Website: home-depot
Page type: review-order
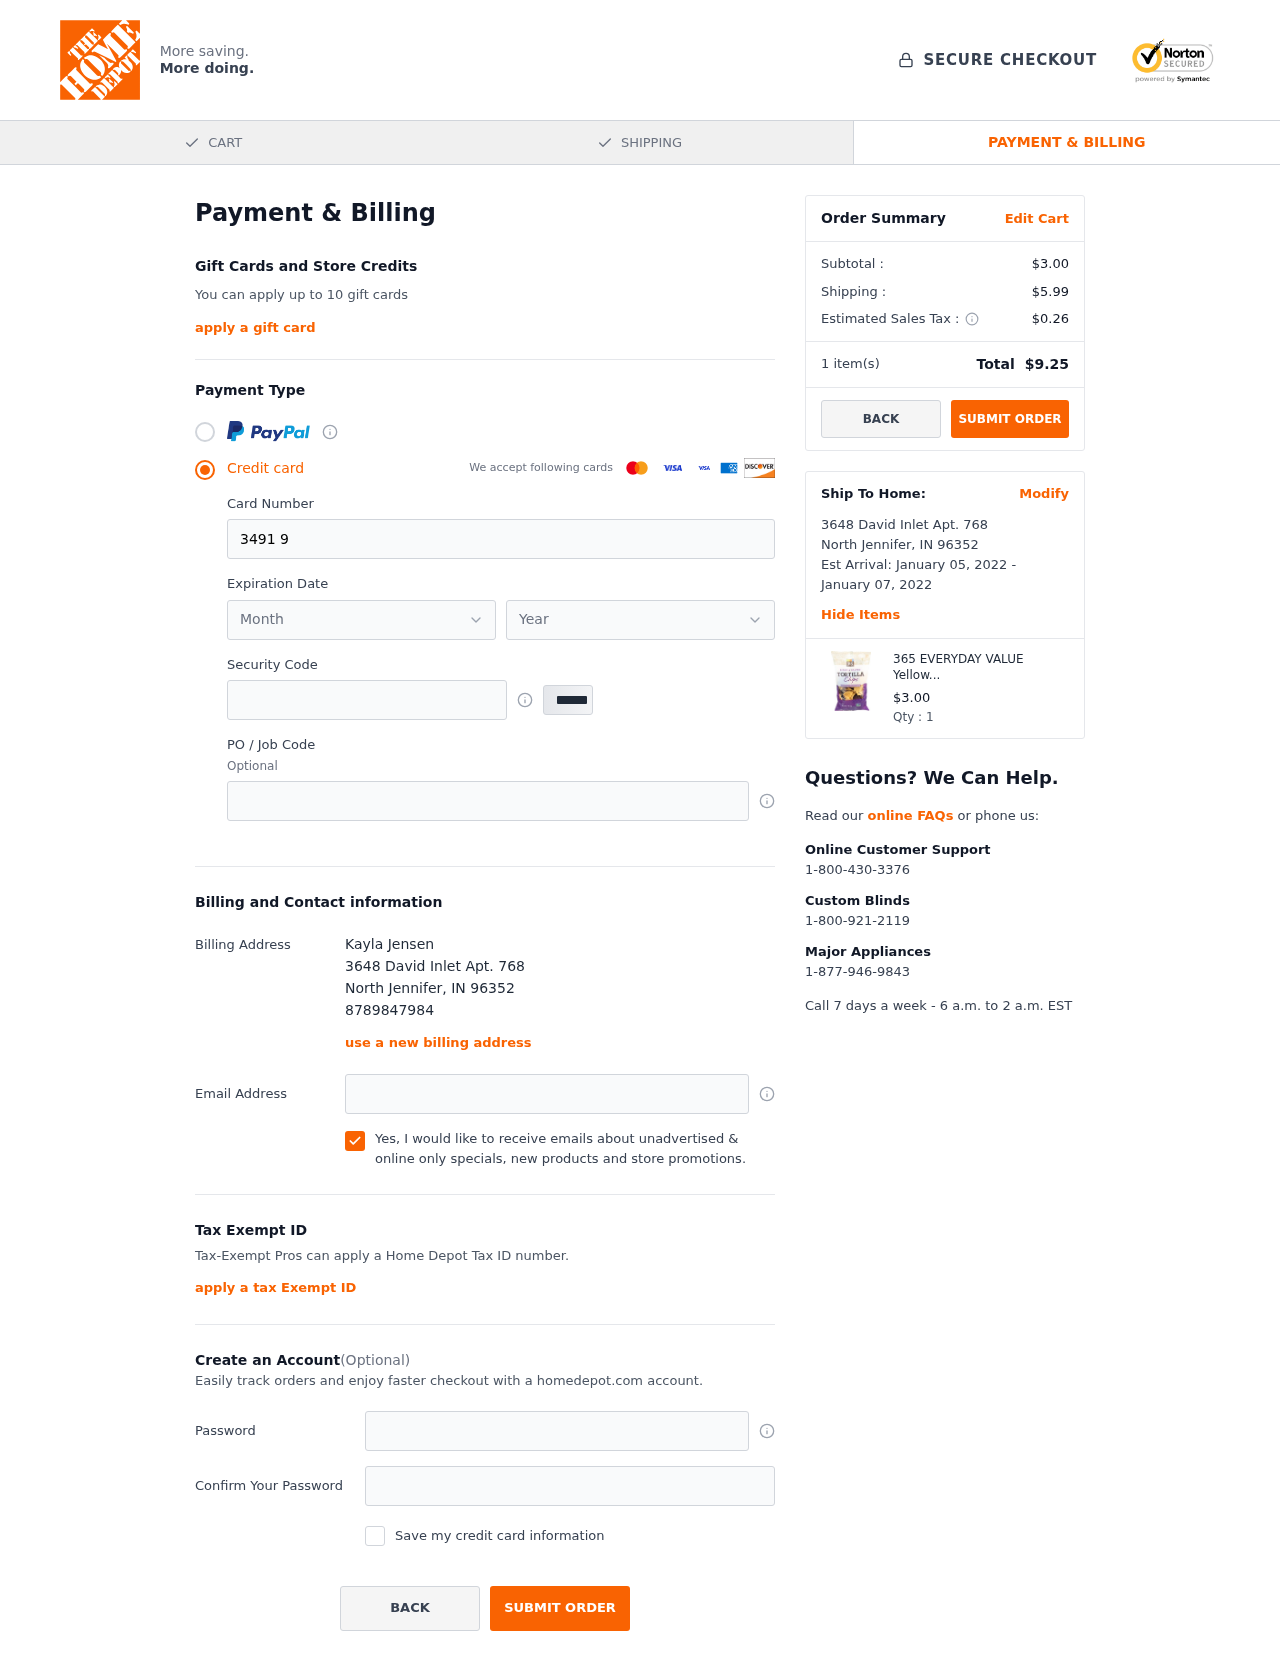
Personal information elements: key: PII_CARD_EXPIRY_MONTH
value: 04
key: PII_CARD_EXPIRY_YEAR
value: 28
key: PII_CITY
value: North Jennifer
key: PII_FULLNAME
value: Kayla Jensen
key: PII_PHONE
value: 8789847984
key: PII_POSTCODE
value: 96352
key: PII_STATE_ABBR
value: IN
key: PII_STREET
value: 3648 David Inlet Apt. 768
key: PII_CARD_NUMBER
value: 3491 9840 4777 866
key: PII_CARD_CVV
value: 3075
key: PII_JOB_CODE
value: WO-474134
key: PII_EMAIL
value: kayla.jensen@gmail.com
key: PII_STREET2
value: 3648 David Inlet Apt. 768
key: PII_POSTCODE2
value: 96352
Product elements: key: PRODUCT1_NAME
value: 365 EVERYDAY VALUE Yellow And Blue Corn Tortilla Chips, 16 OZ
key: PRODUCT1_PRICE
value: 3
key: PRODUCT1_QUANTITY
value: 1
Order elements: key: ORDER_SUBTOTAL
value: $3.00
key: ORDER_SHIPPING_COST
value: $5.99
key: ORDER_TAX
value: $0.26
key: ORDER_NUM_ITEMS
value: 1
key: ORDER_TOTAL
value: $9.25
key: ORDER_SHIPPING_DATE
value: January 05, 2022
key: ORDER_DELIVERY_DATE
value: January 07, 2022